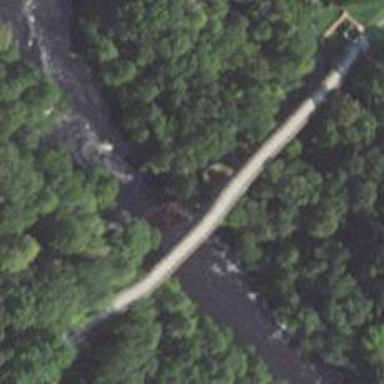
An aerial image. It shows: Footway on bridge.